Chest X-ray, AP view. Patient: 40 years old, sex M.
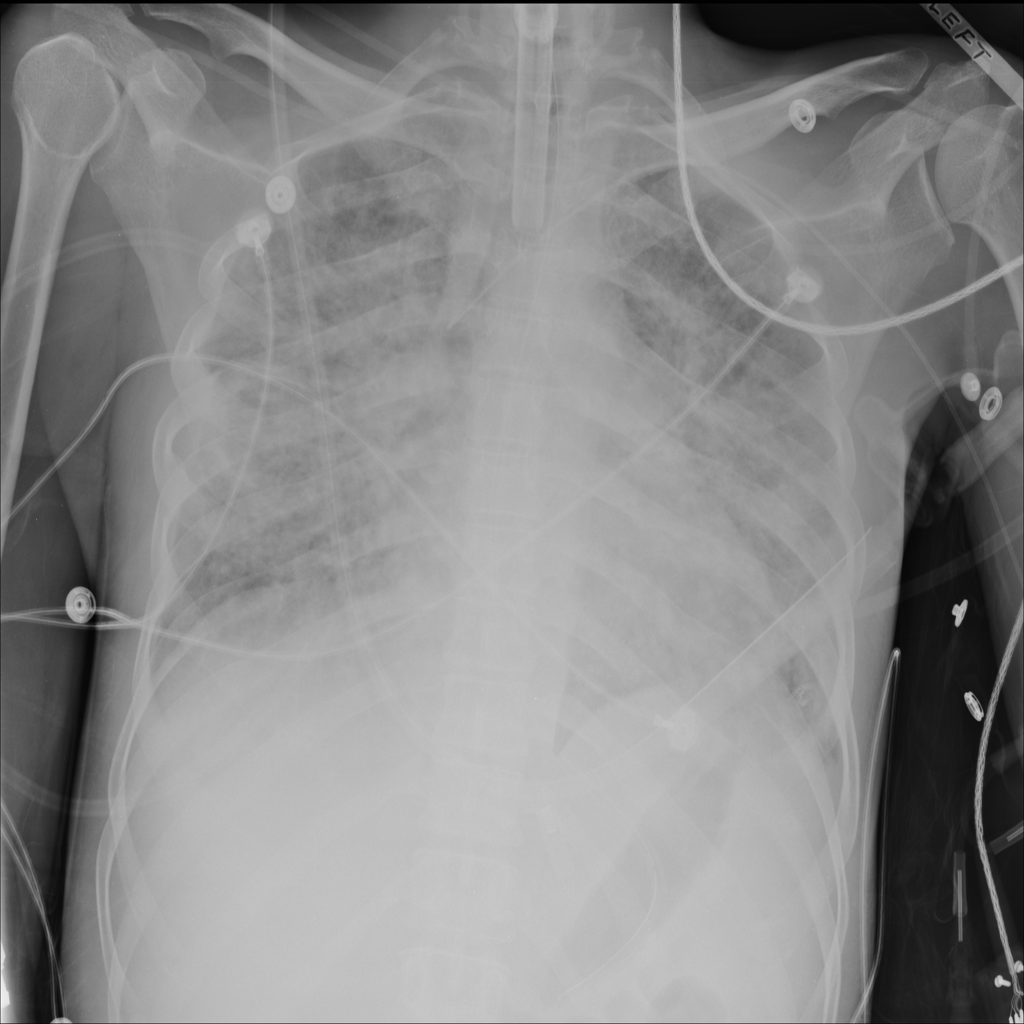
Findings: No Finding